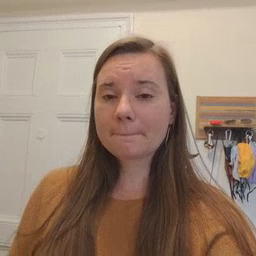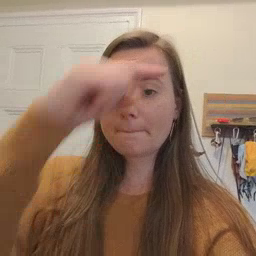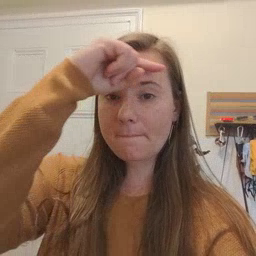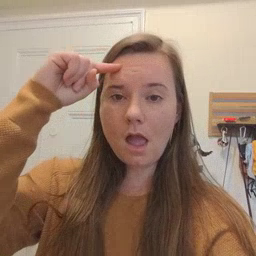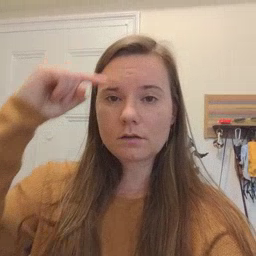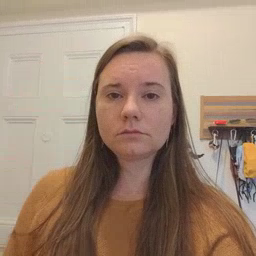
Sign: black